Field crop: maize
Growth stage: 2
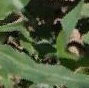
Species: maize